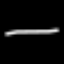
Label: line